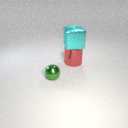
large cyan metal cube above large red metal cylinder